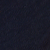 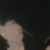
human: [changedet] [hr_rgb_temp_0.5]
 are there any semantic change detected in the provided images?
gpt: An artificial island was realized in the sea.